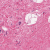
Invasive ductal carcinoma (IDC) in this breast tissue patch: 0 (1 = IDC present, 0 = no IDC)